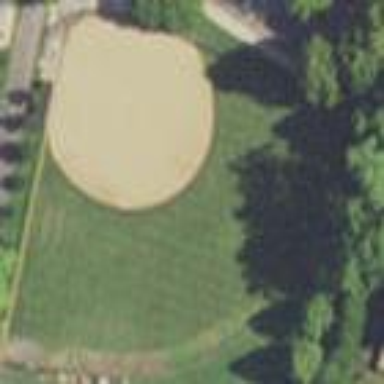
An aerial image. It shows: Baseball pitch for leisure and sports activities.